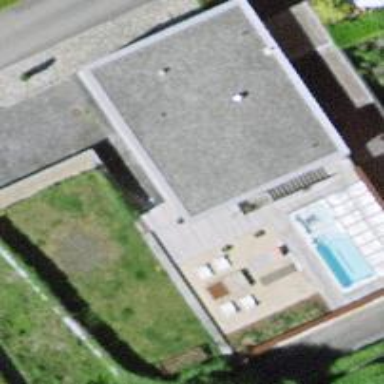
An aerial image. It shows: Flat-roofed house.